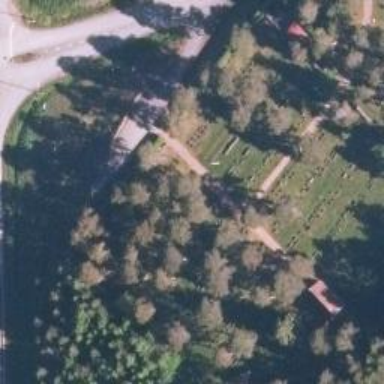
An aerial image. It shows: Historical war memorial.